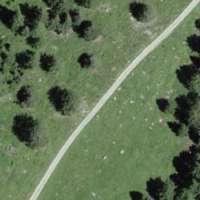
EUNIS habitat code: 43
Species observed at this site:
Turdus torquatus
Carduus defloratus